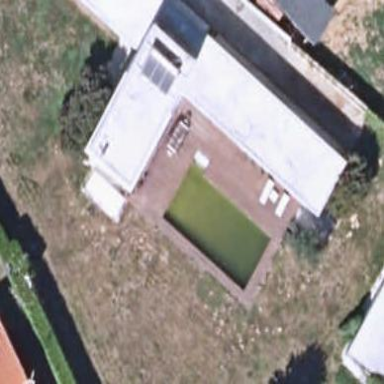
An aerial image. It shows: Swimming pool located in leisure land.